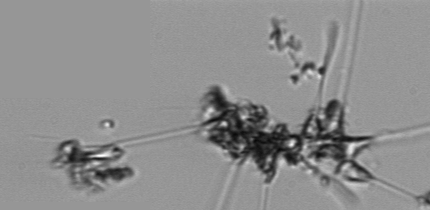
Label: Asterionellopsis_glacialis